Interaction volume radius: 10 \u00c5
Interaction volume height: 20 \u00c5
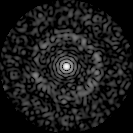
Disorder parameter: 0.8525